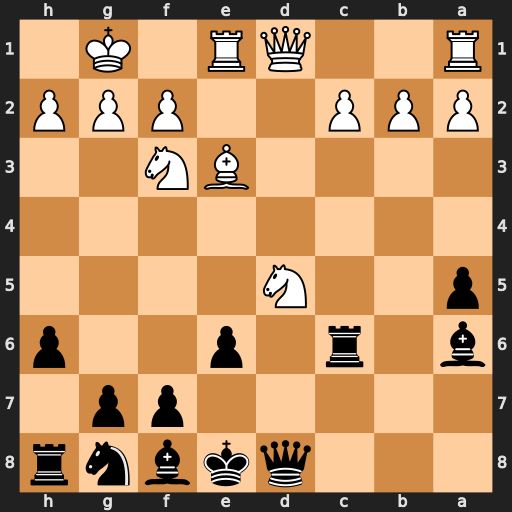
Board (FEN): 3qkbnr/5pp1/b1r1p2p/p2N4/8/4BN2/PPP2PPP/R2QR1K1
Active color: b
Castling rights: k
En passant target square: -
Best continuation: Qxd5 Qxd5 exd5